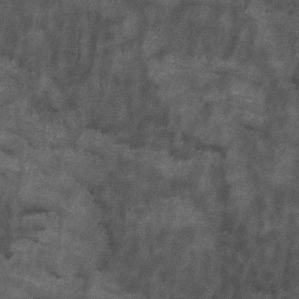
Label: non_frost